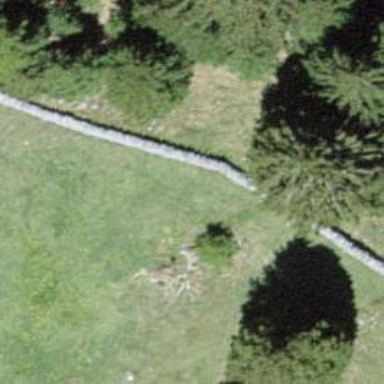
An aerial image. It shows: Wall barrier.